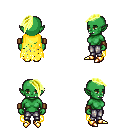
a pixel art fantasy rpg character, female body template, orc, green skin, yellow tattered cape, metal pants, gold long mohawk hairstyle, leather bracers, gold boots, four views (front, back, left, right), 2x2 character sprite sheet, small pixel art, hard edges, no anti-aliasing